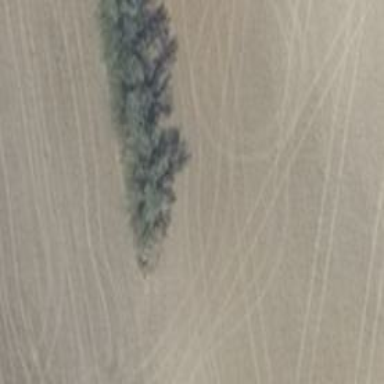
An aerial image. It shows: Row of deciduous broadleaved trees.